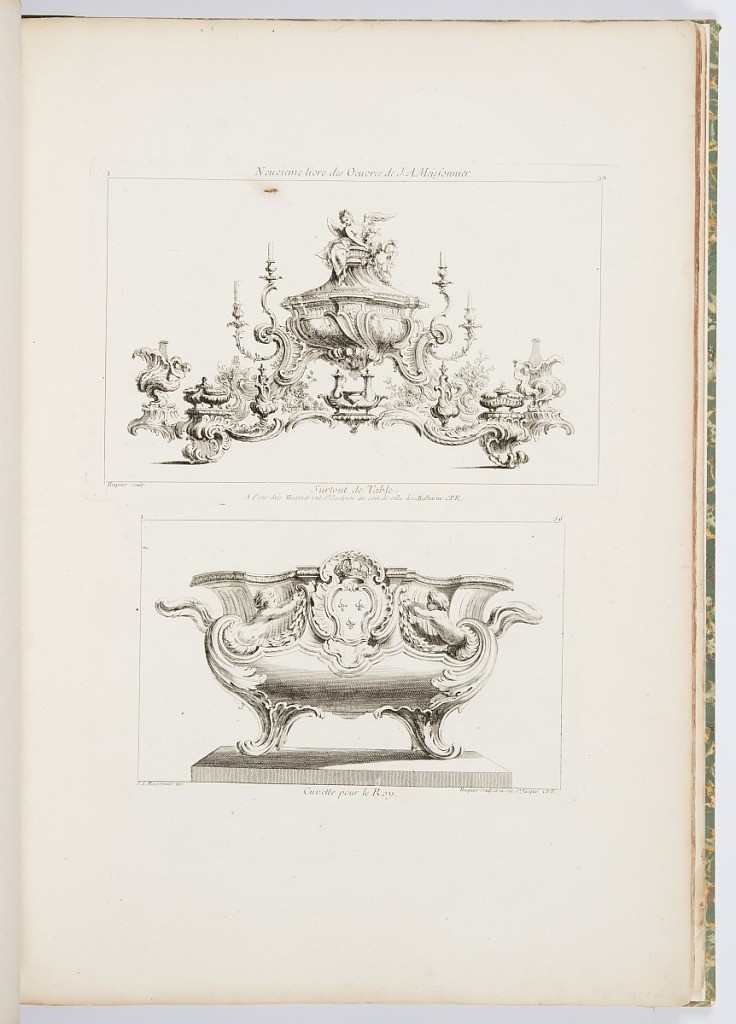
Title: Cuvette pour le Roy [Design for the King's Wash Basin], pl. 56 in Oeuvre de Juste-Aurele Meissonnier
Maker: Juste-Aurèle Meissonnier, French, b. Italy, 1695–1750
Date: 1748
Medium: Etching on off-white laid paper
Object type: Print
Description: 1921-6-212-21-a: Only state. Table centerpiece in full-blown rococo...;     1921-6-212-21-b: Basin with central cartouche, surrounded by a shel...